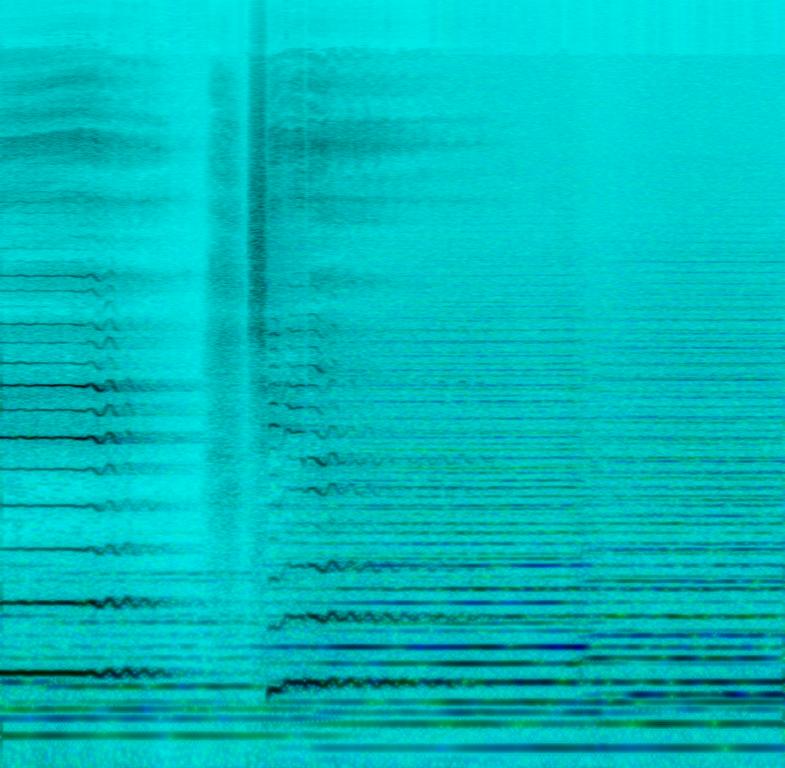
This sounds like the ending of a big orchestral piece, with the brass section sustaining a harmony at the end. The piece feels warm, relaxing and emotional.